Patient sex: M
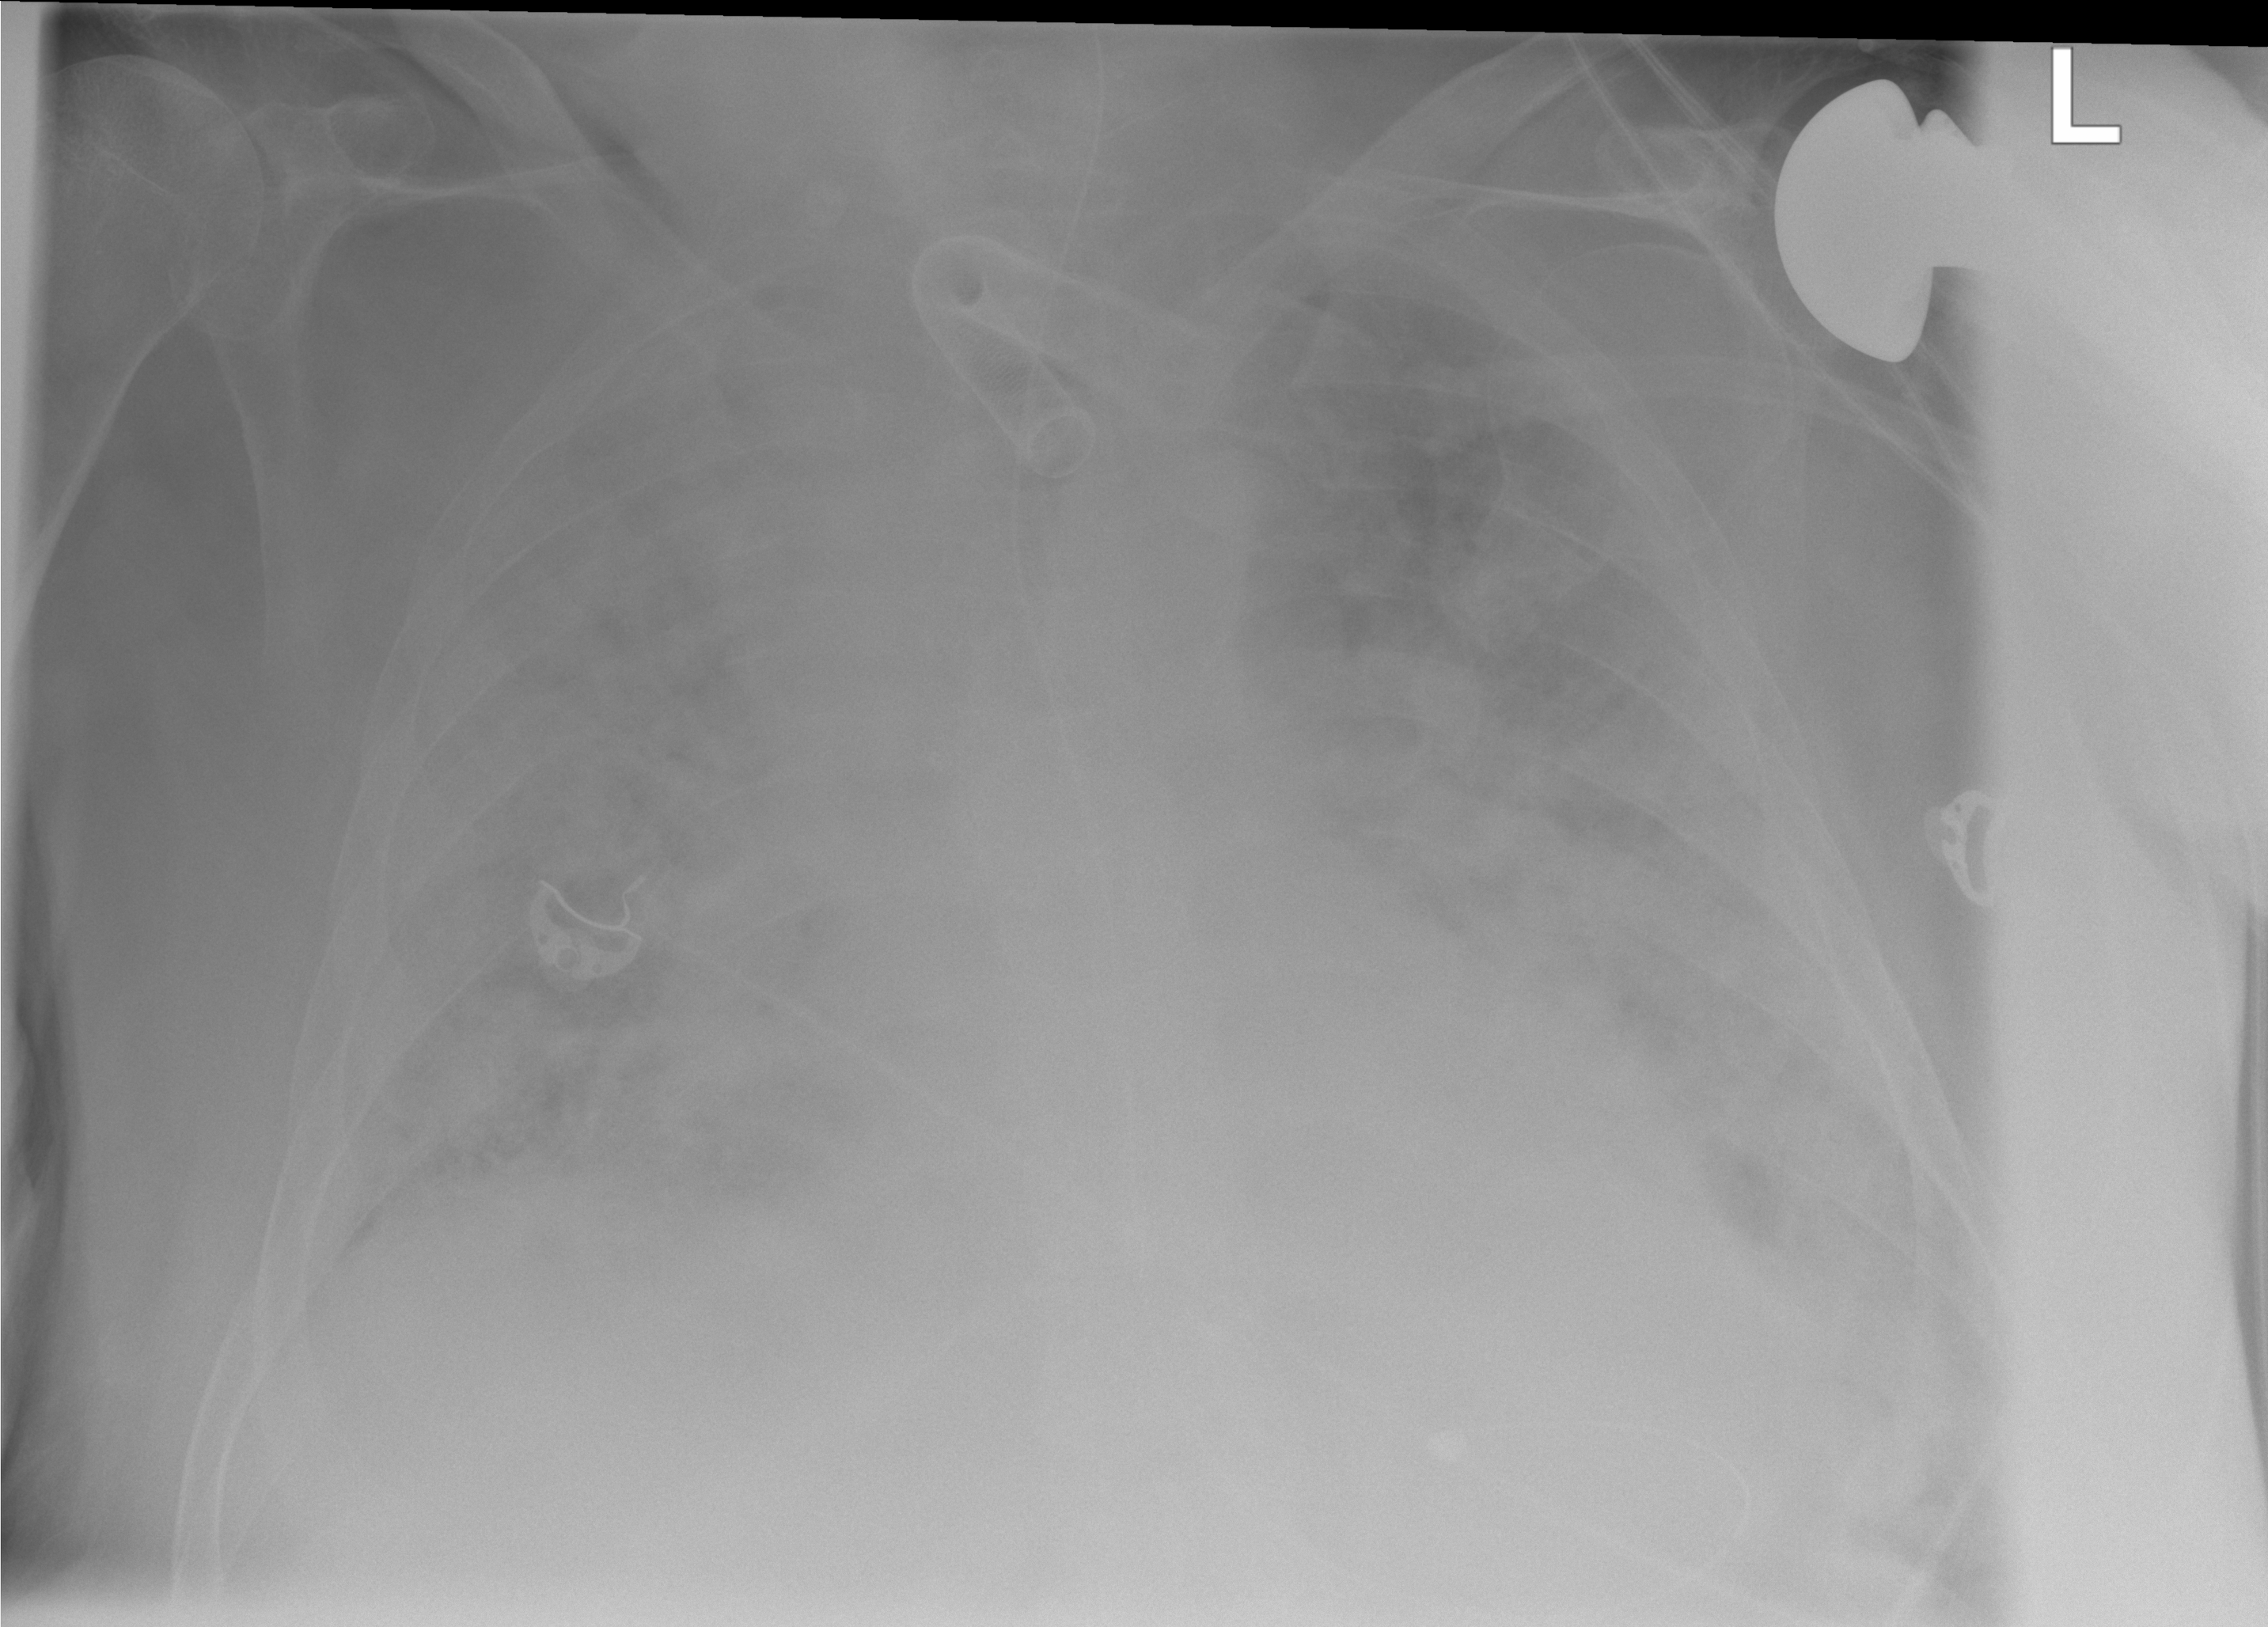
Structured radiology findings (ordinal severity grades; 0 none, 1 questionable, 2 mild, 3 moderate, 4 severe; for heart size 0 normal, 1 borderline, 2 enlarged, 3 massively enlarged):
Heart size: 0
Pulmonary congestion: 3
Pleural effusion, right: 2
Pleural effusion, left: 2
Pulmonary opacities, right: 4
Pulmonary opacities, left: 4
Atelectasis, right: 3
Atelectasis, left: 3